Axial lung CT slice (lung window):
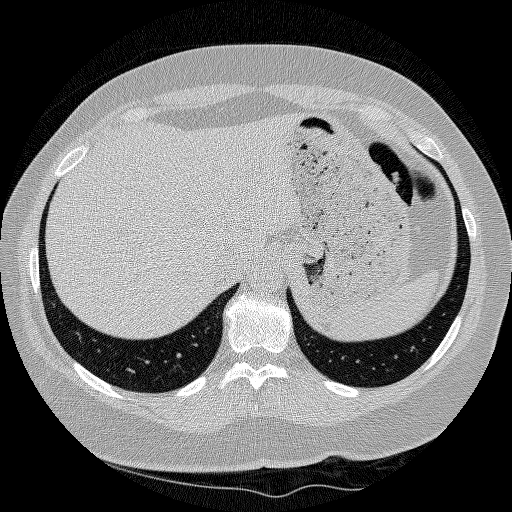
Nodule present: no